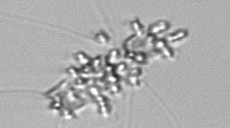
Label: Chaetoceros_didymus_TAG_external_flagellate